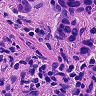
Metastatic tissue present: yes